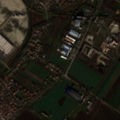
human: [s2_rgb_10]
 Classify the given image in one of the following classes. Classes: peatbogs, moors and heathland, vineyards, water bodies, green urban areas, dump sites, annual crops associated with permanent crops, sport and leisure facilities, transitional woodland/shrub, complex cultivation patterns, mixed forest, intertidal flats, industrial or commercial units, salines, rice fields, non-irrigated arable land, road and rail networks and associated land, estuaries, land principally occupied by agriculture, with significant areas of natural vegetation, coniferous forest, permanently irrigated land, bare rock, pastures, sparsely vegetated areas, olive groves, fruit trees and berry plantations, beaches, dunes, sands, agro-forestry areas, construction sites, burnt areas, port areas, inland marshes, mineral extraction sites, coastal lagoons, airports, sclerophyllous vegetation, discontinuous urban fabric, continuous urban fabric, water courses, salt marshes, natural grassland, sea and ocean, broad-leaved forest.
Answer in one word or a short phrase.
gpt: discontinuous urban fabric, industrial or commercial units, construction sites, non-irrigated arable land, complex cultivation patterns, transitional woodland/shrub